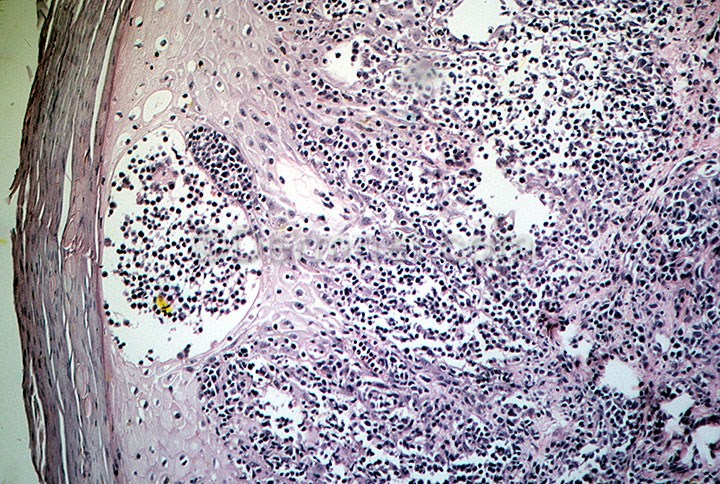
Disease: Actinic Keratosis Basal Cell Carcinoma and other Malignant Lesions